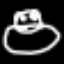
Label: frog